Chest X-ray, AP view. Patient: 65 years old, sex M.
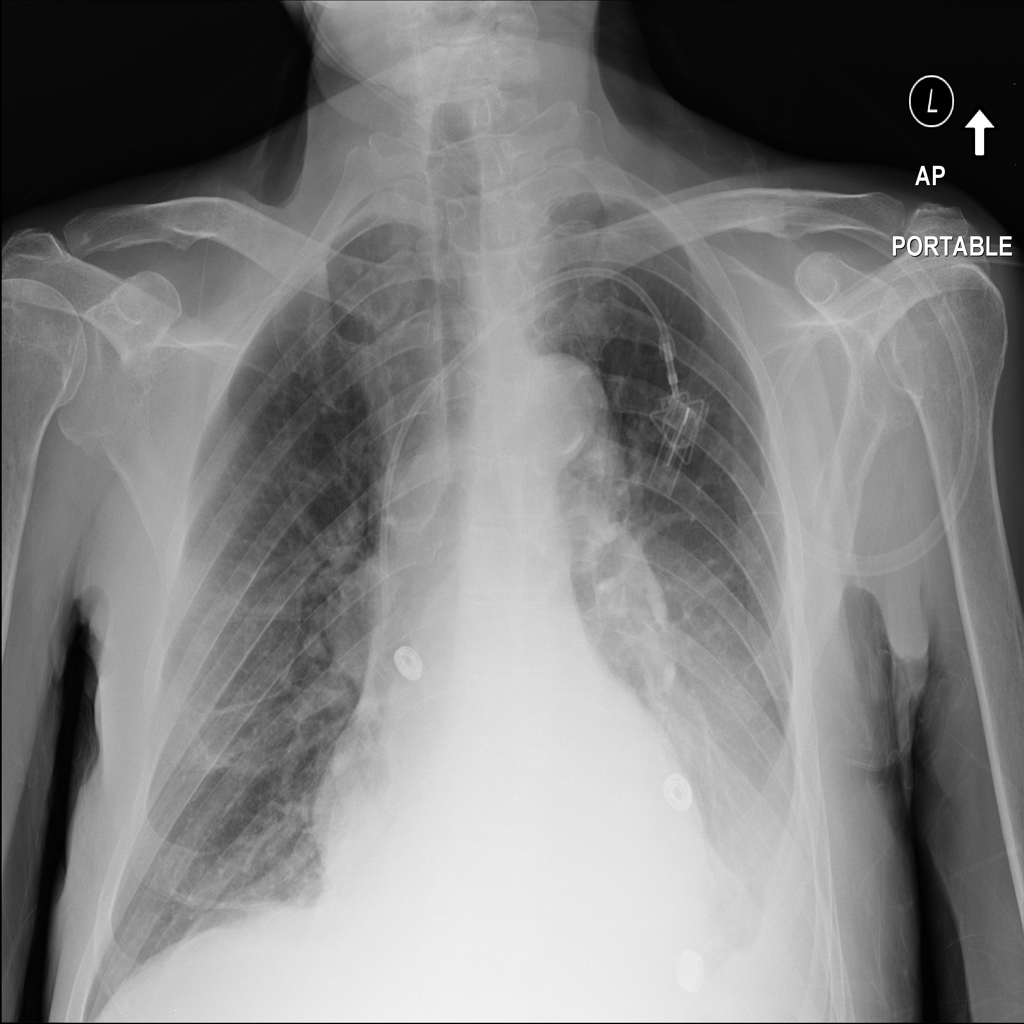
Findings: Consolidation, Effusion